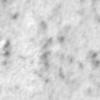
Label: no_change